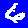
Digit: 6